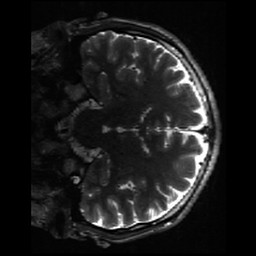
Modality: inplaneT2
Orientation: coronal